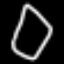
Label: diamond